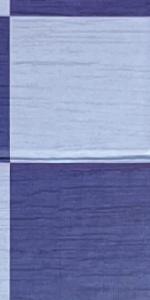
Label: Empty